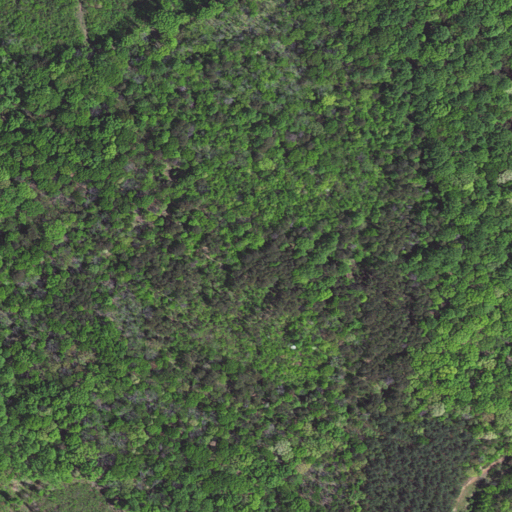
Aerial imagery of mountain in Virginia named Stills Mountain containing deciduous forest, evergreen forest, mixed forest, and shrub